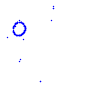
Particle: proton